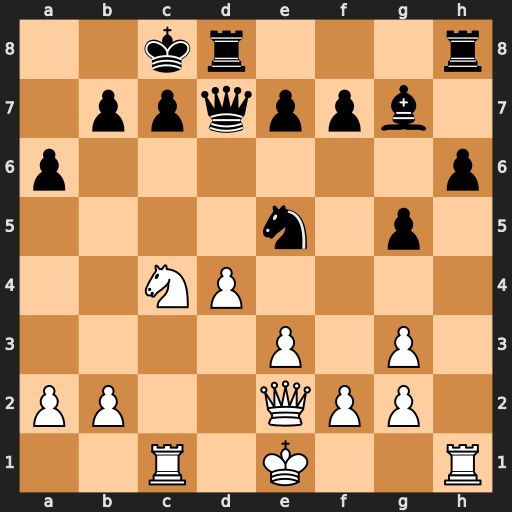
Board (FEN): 2kr3r/1ppqppb1/p6p/4n1p1/2NP4/4P1P1/PP2QPP1/2R1K2R
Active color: w
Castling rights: K
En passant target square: -
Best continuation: Nb6+ Kb8 Nxd7+